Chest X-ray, AP view. Patient: 55 years old, sex F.
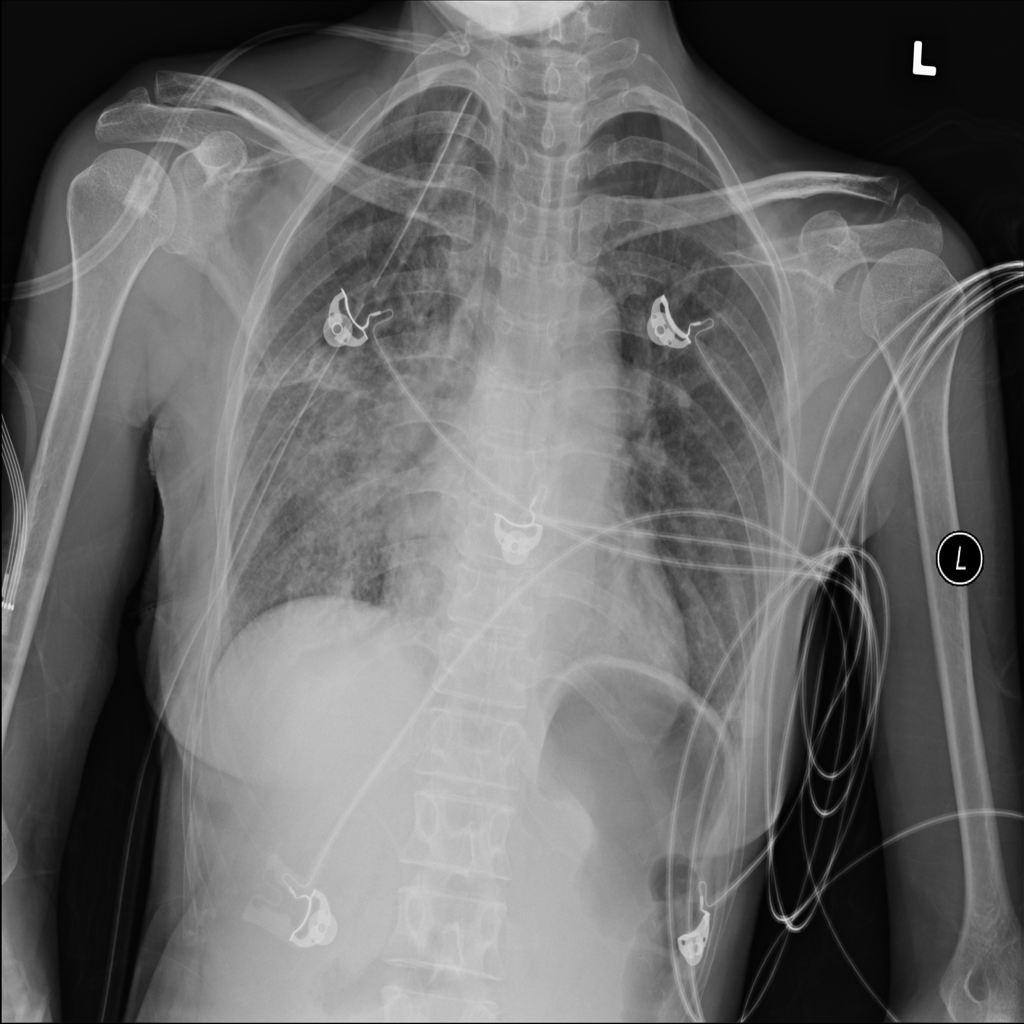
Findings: No Finding